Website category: university
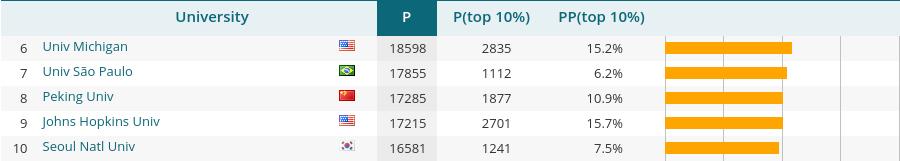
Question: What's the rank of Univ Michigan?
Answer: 6

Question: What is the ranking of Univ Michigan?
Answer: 6

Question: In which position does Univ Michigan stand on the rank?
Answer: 6

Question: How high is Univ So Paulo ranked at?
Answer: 7

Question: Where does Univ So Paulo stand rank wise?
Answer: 7

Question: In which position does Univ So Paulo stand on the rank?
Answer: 7

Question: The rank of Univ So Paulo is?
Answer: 7

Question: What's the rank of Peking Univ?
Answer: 8

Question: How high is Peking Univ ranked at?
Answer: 8

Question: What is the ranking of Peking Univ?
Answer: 8

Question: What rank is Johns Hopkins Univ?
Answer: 9

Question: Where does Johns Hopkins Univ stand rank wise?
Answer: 9

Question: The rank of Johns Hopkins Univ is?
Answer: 9

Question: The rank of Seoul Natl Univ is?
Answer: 10

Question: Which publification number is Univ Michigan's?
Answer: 18598

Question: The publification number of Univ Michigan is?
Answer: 18598

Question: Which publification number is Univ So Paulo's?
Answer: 17855

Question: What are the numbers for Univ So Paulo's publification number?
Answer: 17855

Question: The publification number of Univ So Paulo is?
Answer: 17855

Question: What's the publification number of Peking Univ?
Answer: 17285

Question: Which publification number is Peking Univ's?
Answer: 17285

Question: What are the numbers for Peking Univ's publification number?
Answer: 17285

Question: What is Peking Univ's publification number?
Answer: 17285

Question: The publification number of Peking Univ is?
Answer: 17285

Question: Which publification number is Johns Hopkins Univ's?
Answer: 17215

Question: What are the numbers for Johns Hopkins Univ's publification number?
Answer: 17215

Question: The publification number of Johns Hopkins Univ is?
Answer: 17215

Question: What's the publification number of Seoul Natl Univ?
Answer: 16581

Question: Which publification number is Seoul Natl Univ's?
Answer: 16581

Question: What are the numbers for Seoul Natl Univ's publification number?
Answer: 16581

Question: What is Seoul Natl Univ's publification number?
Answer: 16581

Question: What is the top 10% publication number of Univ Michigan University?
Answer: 2835

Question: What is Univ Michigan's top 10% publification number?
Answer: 2835

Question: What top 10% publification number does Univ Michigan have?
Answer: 2835

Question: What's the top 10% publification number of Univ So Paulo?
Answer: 1112

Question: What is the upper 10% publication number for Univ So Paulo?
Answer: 1112

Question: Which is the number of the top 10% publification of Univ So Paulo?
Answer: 1112

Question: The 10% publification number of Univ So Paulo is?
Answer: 1112

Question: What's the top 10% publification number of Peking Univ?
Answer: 1877

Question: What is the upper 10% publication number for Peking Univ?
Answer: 1877

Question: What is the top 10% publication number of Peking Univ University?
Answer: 1877

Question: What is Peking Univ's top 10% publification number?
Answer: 1877

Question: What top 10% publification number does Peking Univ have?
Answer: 1877

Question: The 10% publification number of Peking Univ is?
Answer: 1877

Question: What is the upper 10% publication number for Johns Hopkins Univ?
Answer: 2701

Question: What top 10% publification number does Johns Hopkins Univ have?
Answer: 2701

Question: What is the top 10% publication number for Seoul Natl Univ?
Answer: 1241

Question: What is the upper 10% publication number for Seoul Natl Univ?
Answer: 1241

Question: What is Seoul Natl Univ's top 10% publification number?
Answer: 1241

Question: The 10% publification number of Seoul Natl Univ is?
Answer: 1241

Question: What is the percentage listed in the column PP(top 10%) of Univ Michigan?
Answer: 15.2%

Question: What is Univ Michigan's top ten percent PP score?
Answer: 15.2%

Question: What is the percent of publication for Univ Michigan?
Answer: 15.2%

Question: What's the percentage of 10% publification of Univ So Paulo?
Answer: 6.2%

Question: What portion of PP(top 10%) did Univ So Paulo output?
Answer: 6.2%

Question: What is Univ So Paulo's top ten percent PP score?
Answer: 6.2%

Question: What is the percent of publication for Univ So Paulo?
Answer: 6.2%

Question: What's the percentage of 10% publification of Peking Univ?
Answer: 10.9%

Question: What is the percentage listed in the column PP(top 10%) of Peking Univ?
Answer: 10.9%

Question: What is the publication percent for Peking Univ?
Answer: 10.9%

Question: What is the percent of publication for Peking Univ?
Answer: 10.9%

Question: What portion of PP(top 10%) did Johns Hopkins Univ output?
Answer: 15.7%

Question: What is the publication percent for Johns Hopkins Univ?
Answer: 15.7%

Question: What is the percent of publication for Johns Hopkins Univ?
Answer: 15.7%